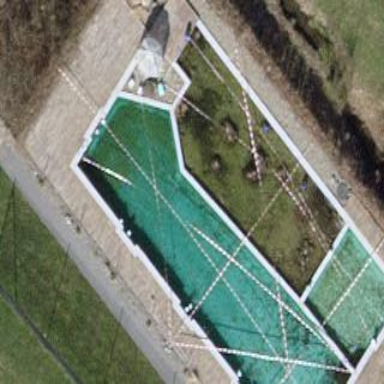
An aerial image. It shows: Swimming pool located in leisure land.